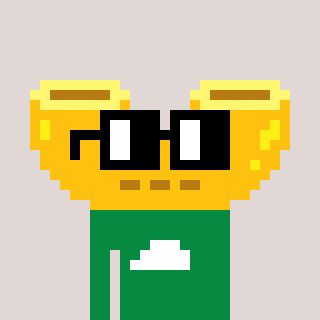
a pixel art character with square black glasses, a macaroni-shaped head and a green-colored body on a warm background